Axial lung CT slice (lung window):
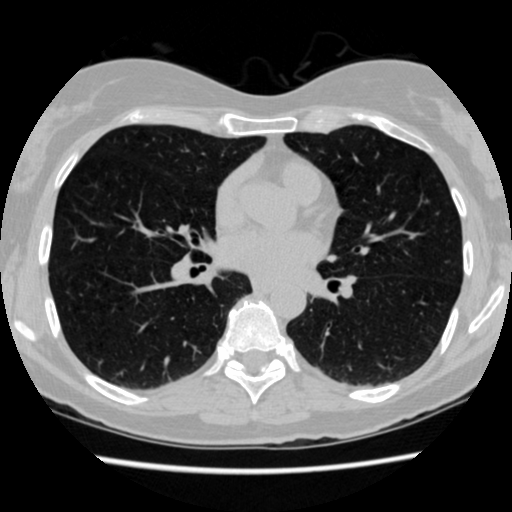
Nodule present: no